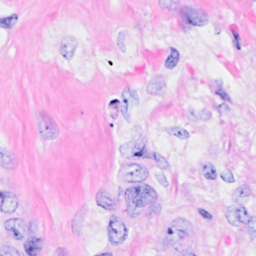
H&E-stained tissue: Breast